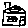
Label: house